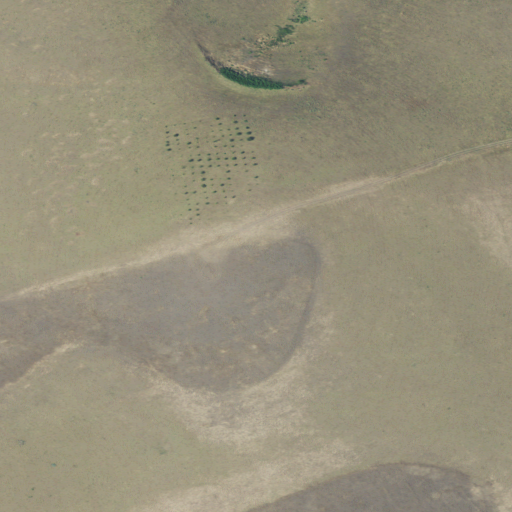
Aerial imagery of mountain in Oregon named Bowlus Hill containing cultivated crops and grassland